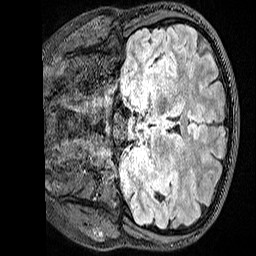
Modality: FLAIR
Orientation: coronal
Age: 21
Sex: female
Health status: healthy
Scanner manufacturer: siemens
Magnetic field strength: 3 T
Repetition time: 5 s
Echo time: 0.388 s